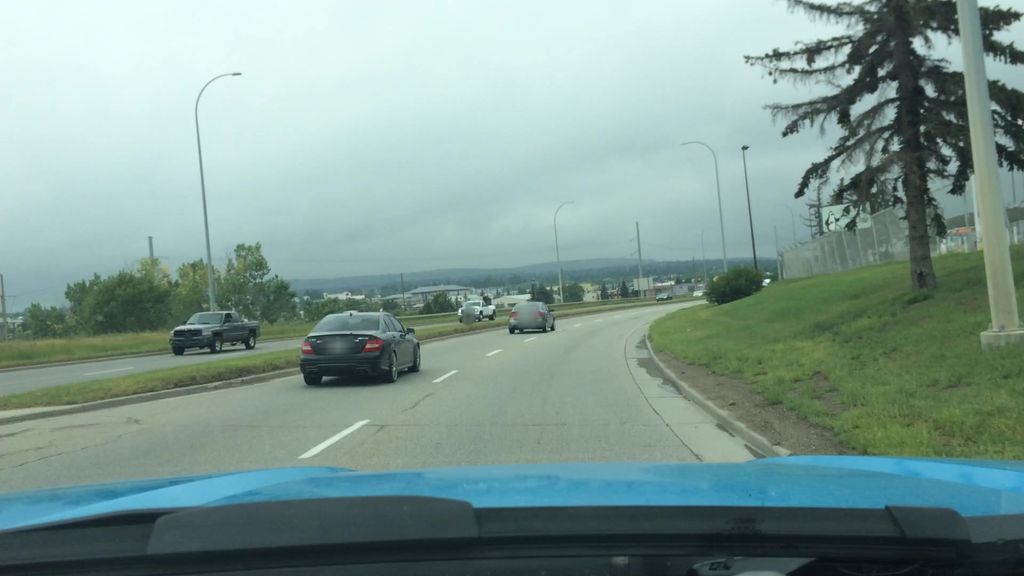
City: calgary